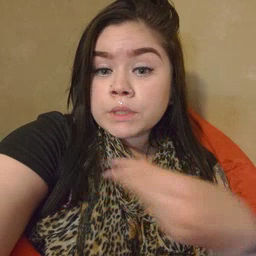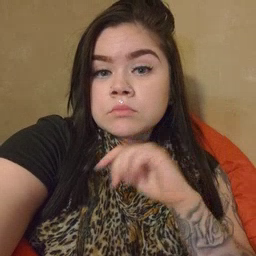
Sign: story